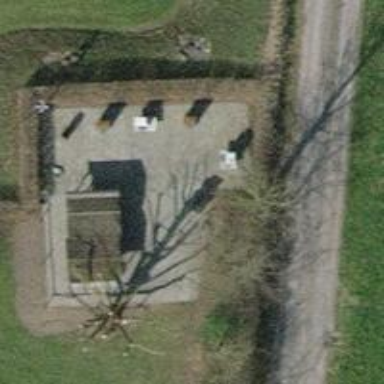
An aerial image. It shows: BBQ amenity.